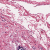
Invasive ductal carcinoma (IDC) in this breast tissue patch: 0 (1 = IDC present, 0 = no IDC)